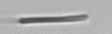
Label: fiber